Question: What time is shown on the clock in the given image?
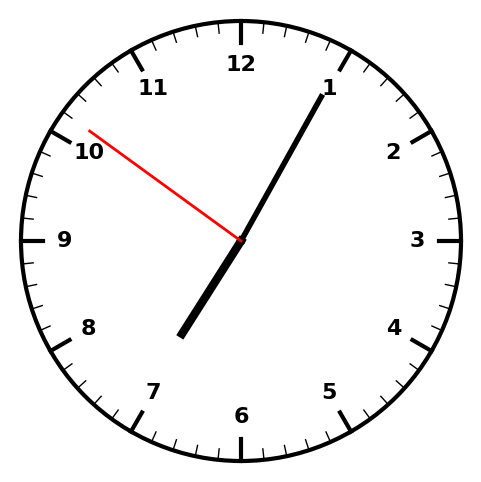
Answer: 07:04:51